Interaction volume radius: 10 \u00c5
Interaction volume height: 35 \u00c5
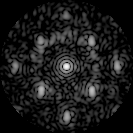
Disorder parameter: 0.4037